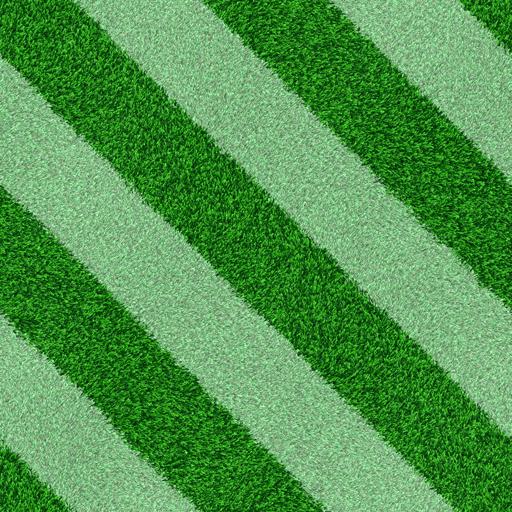
Tags: carpet green light striped stripes